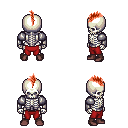
a pixel art fantasy rpg character, male body template, skeleton, steel arm armor, red pants, red mohawk hairstyle, maroon shoes, four views (front, back, left, right), 2x2 character sprite sheet, small pixel art, hard edges, no anti-aliasing